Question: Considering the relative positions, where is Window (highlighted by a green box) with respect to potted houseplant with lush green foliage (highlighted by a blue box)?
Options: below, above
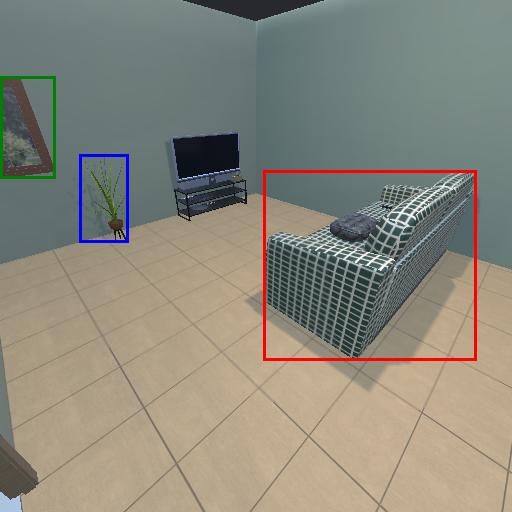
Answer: below